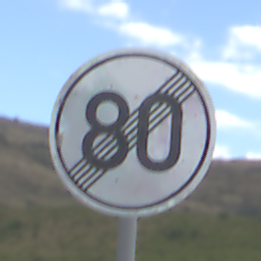
Verkehrszeichen: EndeGeschwindigkeit80
Umgebung: Outdoor, Nature
Tageszeit: Midday
Wetter: PartlyCloudy
Licht: Natural
Jahreszeit: NotSpecified
Kontrast: LowContrast